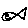
Label: fish